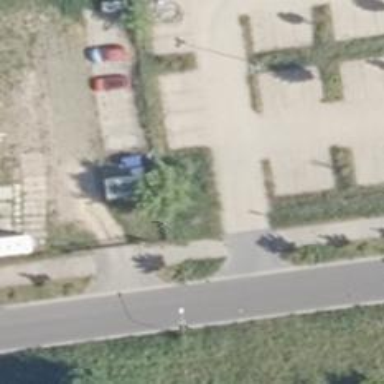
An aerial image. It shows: Road serving as parking aisle.